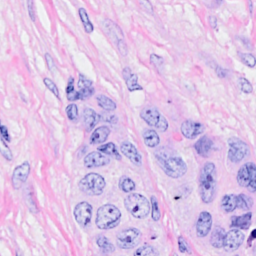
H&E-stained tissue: Breast